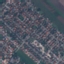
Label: Residential